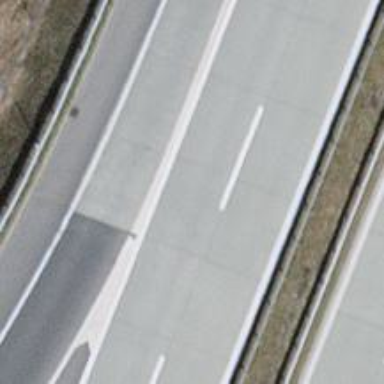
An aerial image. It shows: Asphalt motorway link.